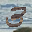
Label: 3